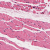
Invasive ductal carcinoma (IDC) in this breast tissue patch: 0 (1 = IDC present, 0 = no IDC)